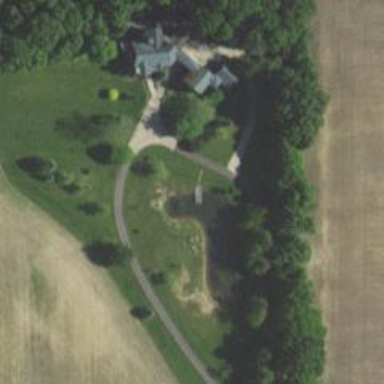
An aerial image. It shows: Driveway.